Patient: sex F, age 48
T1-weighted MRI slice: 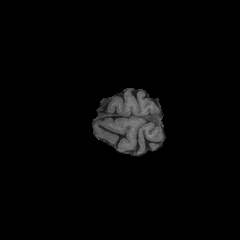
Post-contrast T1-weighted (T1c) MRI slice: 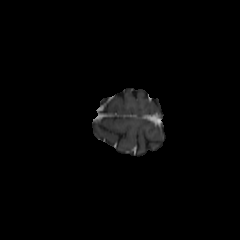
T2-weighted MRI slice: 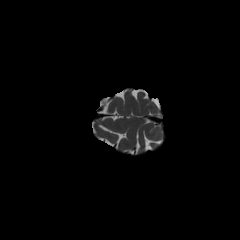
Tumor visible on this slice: no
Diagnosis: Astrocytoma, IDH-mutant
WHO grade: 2